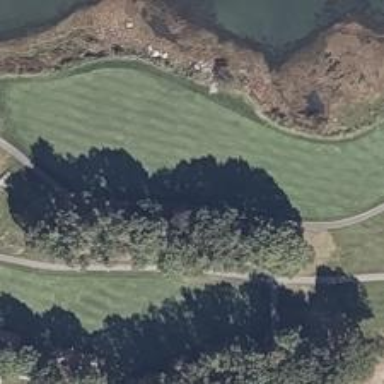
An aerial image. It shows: View of golf hole.